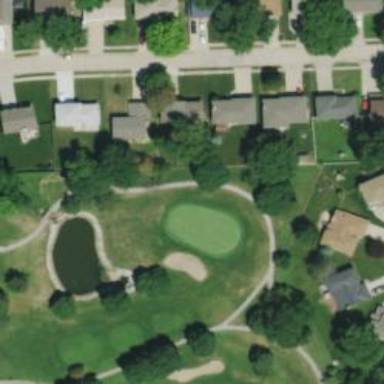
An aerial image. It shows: Well-maintained path designated for golf carts.